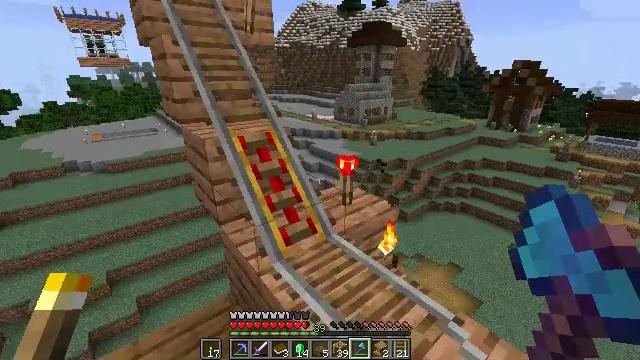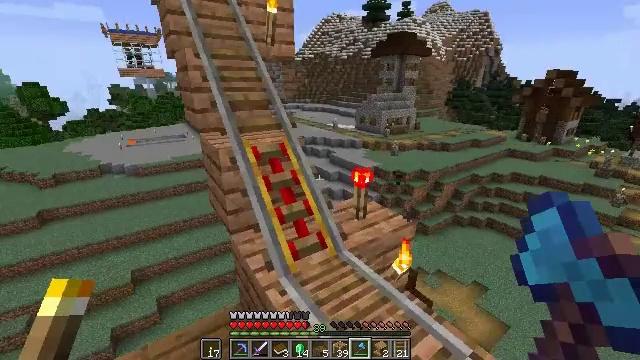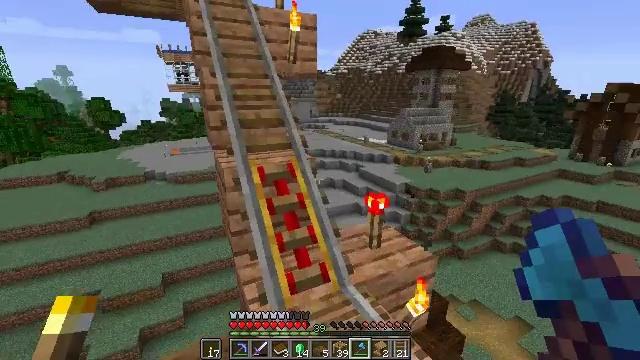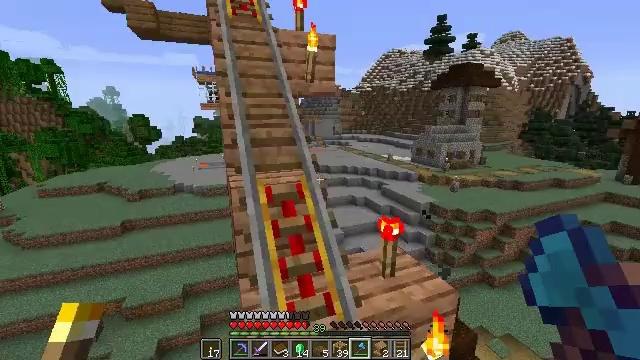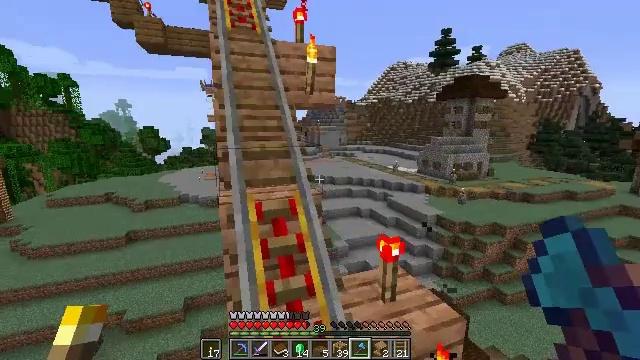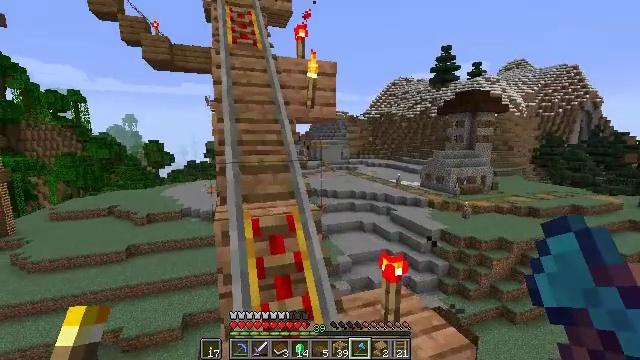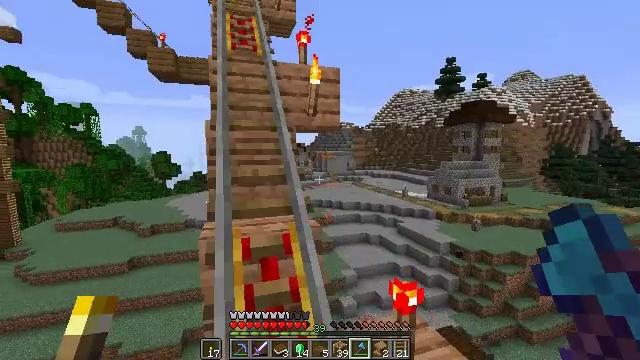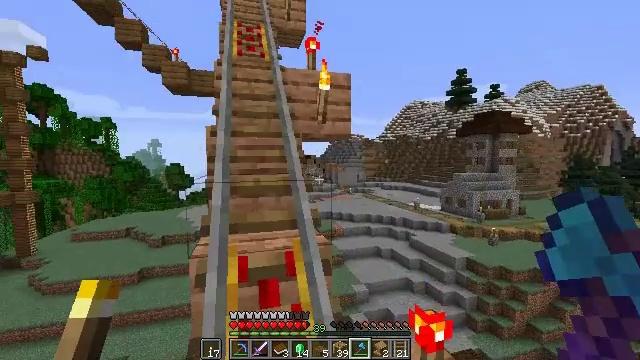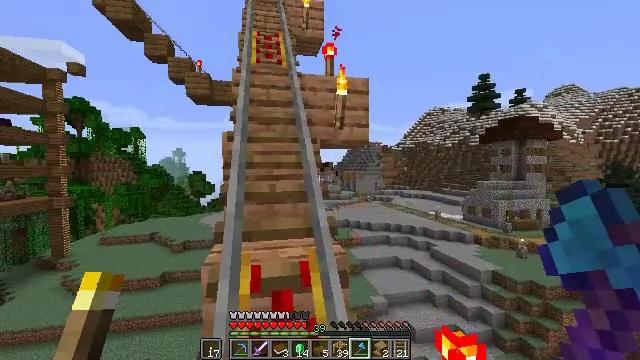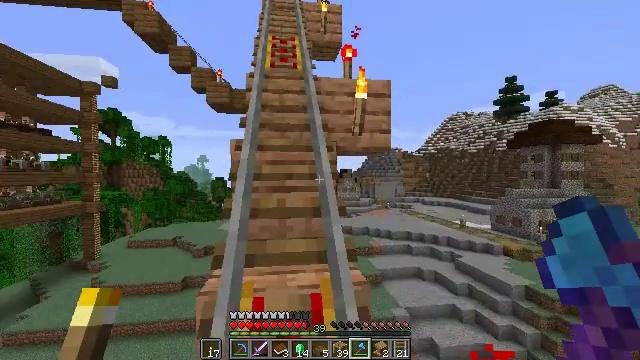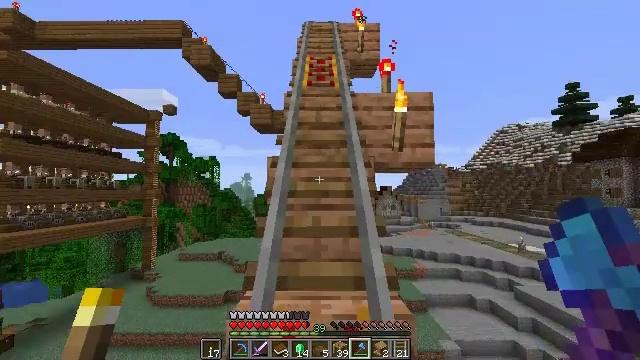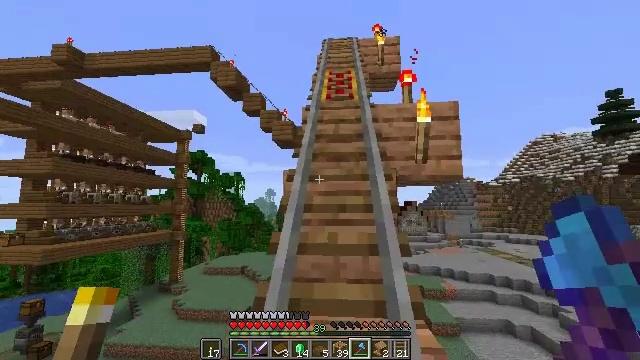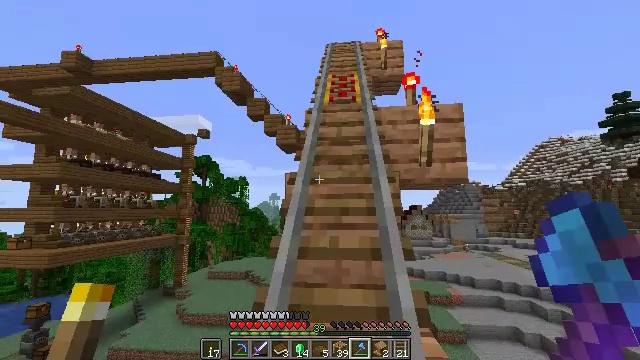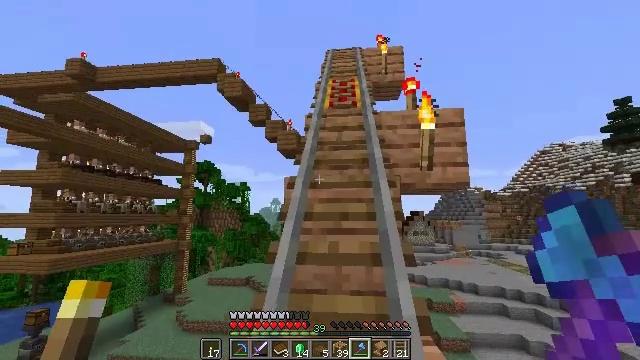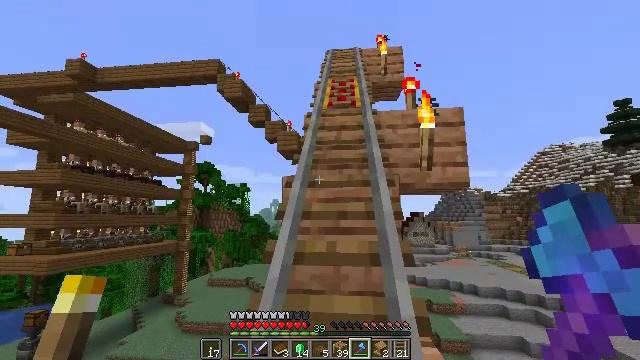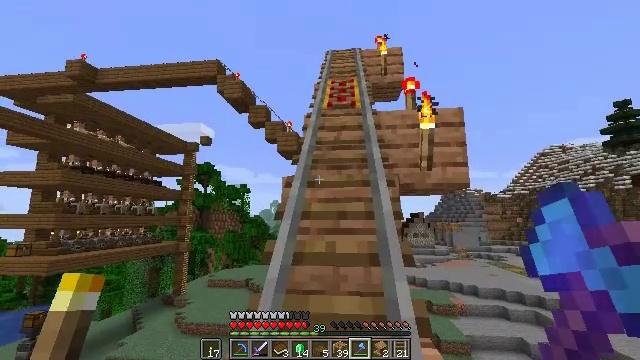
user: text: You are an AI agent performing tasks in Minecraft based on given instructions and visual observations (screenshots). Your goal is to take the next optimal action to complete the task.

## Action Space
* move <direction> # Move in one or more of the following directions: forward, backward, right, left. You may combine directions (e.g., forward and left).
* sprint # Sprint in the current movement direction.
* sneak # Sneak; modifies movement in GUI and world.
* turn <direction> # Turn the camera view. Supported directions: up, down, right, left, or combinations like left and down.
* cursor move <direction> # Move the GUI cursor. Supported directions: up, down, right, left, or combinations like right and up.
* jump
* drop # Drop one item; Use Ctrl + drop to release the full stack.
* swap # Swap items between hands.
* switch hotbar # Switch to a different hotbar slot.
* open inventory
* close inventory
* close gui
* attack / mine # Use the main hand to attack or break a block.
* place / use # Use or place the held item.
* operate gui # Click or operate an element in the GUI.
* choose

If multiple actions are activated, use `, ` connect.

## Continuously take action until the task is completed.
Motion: motion action
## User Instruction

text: Mine the spruce slab.
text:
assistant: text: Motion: move forward and move right, turn left and up
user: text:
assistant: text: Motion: move forward and move right, turn left and up
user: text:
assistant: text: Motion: move forward and move right, turn left and up
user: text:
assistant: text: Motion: move forward, turn left and up
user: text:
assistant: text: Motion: move forward, turn up
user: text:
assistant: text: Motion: move forward, turn left and up
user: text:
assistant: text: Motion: move forward, turn left and up
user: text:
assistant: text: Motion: move forward, turn left and up
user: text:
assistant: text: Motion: move forward, turn left and up
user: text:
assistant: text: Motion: turn left and up
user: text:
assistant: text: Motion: turn left and up
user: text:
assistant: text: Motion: no_op
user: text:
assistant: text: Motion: turn up
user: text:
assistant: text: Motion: no_op
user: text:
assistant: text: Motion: no_op
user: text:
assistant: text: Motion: no_op
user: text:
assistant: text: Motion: no_op
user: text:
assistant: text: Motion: no_op
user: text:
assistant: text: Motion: no_op
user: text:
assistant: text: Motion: no_op
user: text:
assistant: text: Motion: no_op
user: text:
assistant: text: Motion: no_op
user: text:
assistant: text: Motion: no_op
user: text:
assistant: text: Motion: no_op
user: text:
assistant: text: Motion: no_op
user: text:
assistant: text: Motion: no_op
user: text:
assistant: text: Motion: no_op
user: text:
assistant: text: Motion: no_op
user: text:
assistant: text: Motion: no_op
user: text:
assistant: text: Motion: no_op